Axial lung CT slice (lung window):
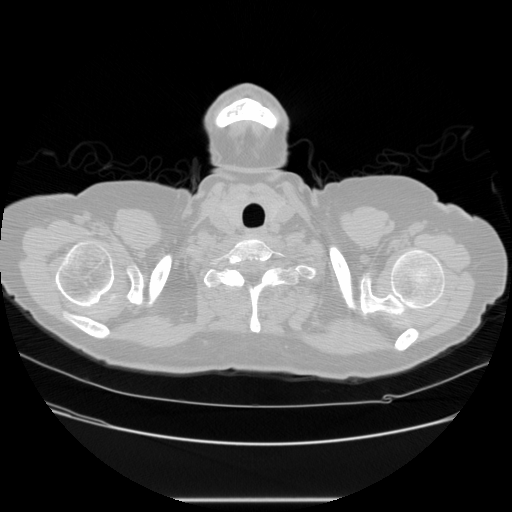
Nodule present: no